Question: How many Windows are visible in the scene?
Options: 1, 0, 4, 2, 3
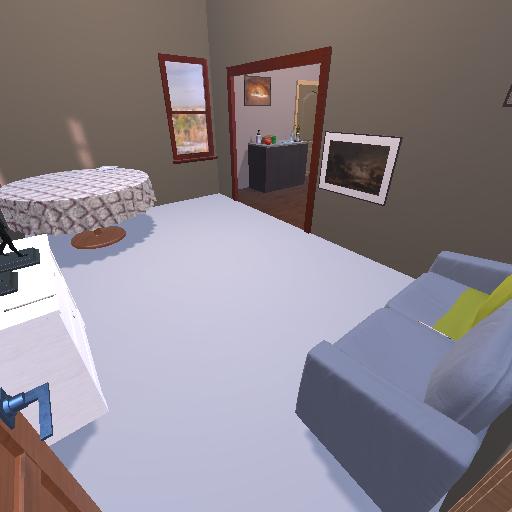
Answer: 1